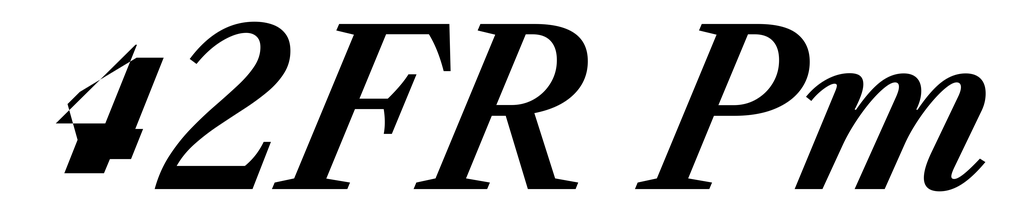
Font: LibreCaslonText-Italic_SemiBold_Italic